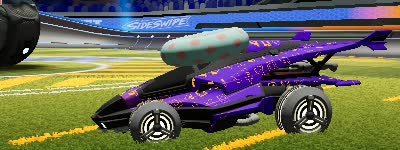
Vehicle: aftershock